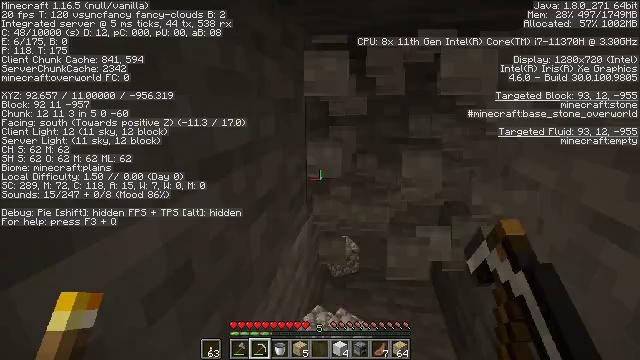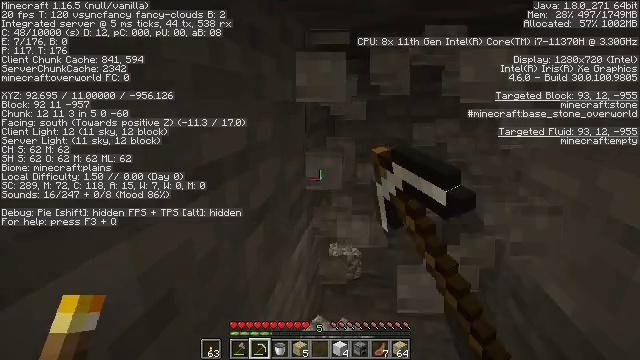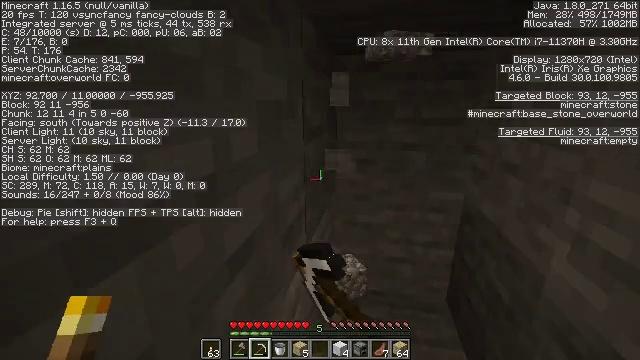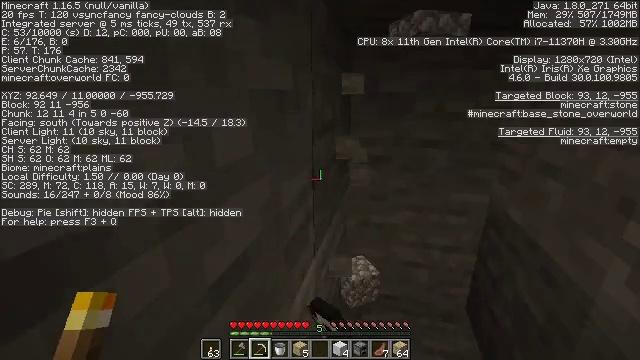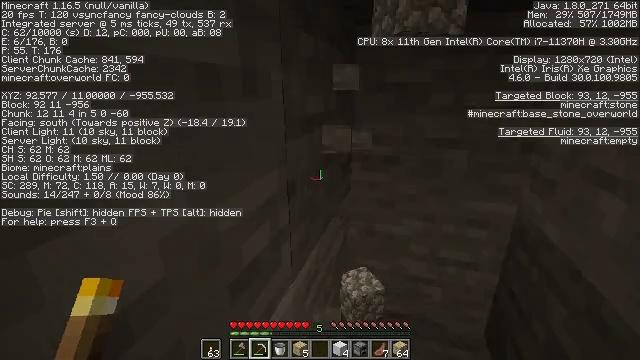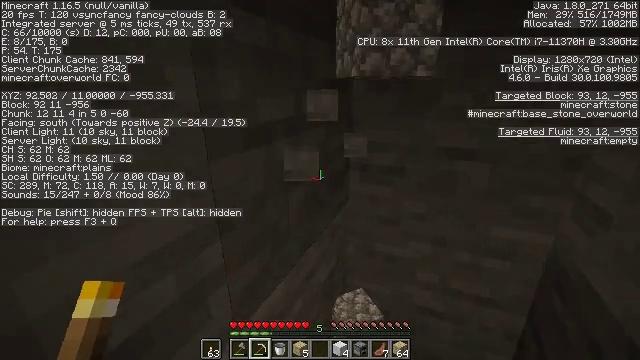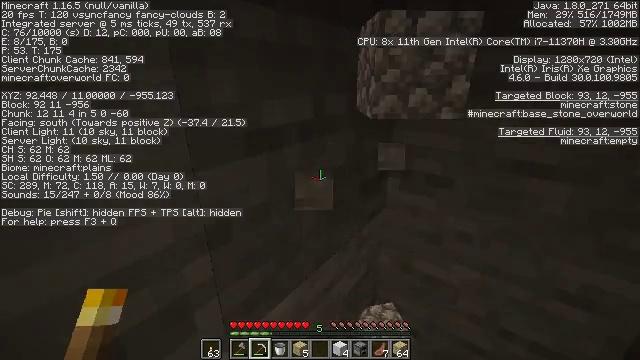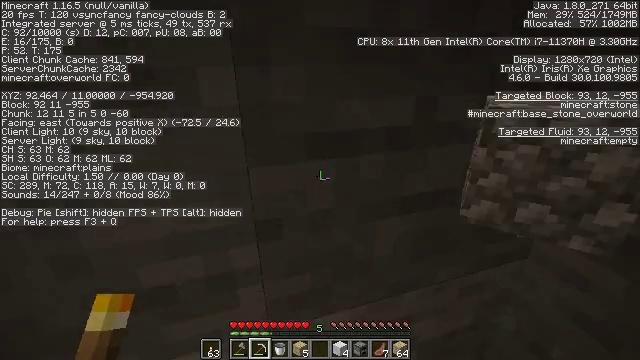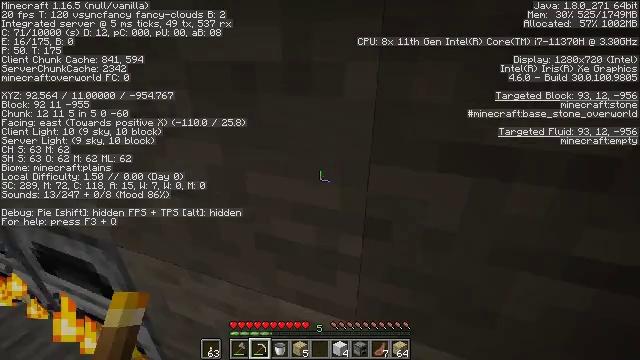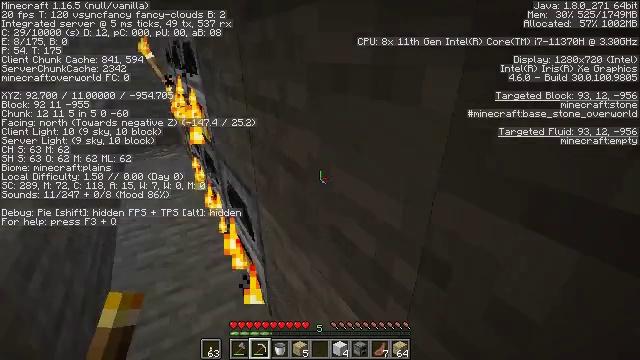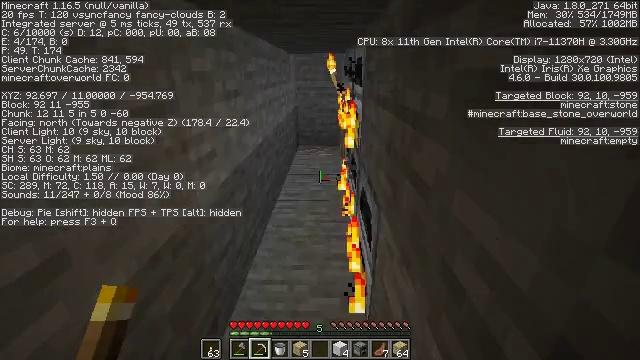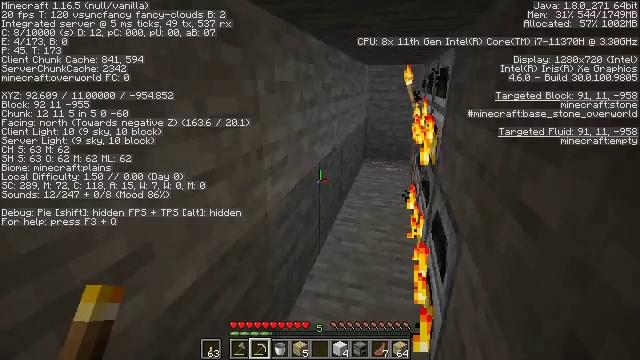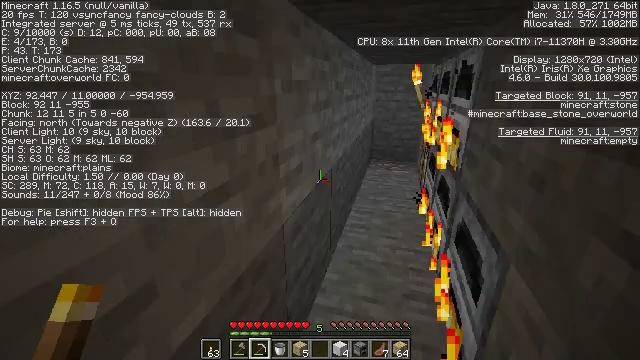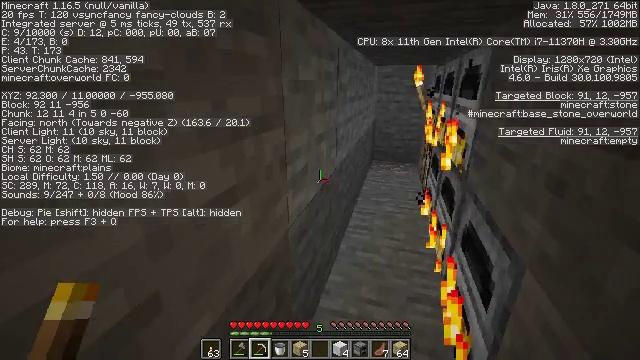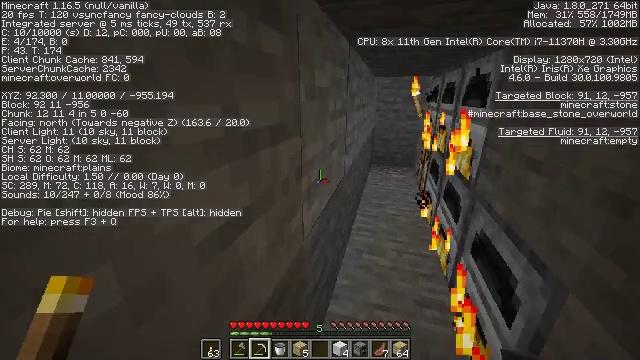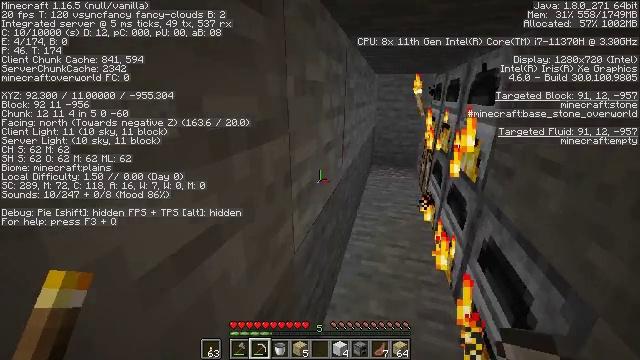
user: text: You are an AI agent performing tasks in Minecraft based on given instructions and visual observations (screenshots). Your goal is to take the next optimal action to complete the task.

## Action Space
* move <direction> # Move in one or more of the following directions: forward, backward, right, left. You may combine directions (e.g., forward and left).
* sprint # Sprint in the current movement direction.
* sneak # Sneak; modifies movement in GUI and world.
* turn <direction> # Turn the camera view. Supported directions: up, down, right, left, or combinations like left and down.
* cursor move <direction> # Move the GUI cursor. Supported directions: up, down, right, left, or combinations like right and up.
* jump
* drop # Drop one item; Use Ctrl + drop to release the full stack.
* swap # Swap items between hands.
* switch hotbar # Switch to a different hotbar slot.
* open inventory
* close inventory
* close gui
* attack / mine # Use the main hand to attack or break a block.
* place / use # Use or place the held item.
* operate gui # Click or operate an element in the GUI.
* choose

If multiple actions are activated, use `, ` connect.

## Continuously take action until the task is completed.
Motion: motion action
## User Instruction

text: Interact with the crafting table to obtain a birch trapdoor.
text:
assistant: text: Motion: move forward, attack / mine
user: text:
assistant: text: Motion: move forward, attack / mine
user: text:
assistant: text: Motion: move forward and move right, turn left and down
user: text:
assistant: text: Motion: move forward and move right, turn left
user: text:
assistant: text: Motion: move forward and move right, turn left
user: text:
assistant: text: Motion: move forward and move right, turn left and down
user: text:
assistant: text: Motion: move forward and move right, turn left and down
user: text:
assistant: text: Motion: move forward and move right, turn left and down
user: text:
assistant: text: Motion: move forward and move right, turn left
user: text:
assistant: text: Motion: move forward, turn left and up
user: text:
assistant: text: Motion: move forward and move left, turn left and up
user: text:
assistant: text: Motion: move forward and move left, sprint
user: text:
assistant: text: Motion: move forward and move left, sprint
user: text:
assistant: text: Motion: move forward and move left, sprint
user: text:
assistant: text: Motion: move forward and move left, sprint
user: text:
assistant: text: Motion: move forward and move left, sprint
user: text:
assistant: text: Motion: move forward and move left, sprint
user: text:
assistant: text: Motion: move forward and move left, sprint, turn right and up
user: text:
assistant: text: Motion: move forward and move left, sprint, turn right and up
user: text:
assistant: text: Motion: move forward and move left, sprint, turn right and up
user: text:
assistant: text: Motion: move forward and move left, sprint, turn up
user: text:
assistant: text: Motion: move forward and move left, sprint
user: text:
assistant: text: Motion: move forward and move left, sprint
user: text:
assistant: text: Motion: move forward and move left, sprint, turn right
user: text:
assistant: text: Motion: move forward and move left, sprint
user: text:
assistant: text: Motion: move forward and move left, sprint, turn right and down
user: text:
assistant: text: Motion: move forward and move left, sprint, turn right and down
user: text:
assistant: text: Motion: move forward and move left, sprint, turn right and down
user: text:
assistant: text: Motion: move left, sprint, turn right and down
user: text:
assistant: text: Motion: move left, turn right and down